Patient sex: M
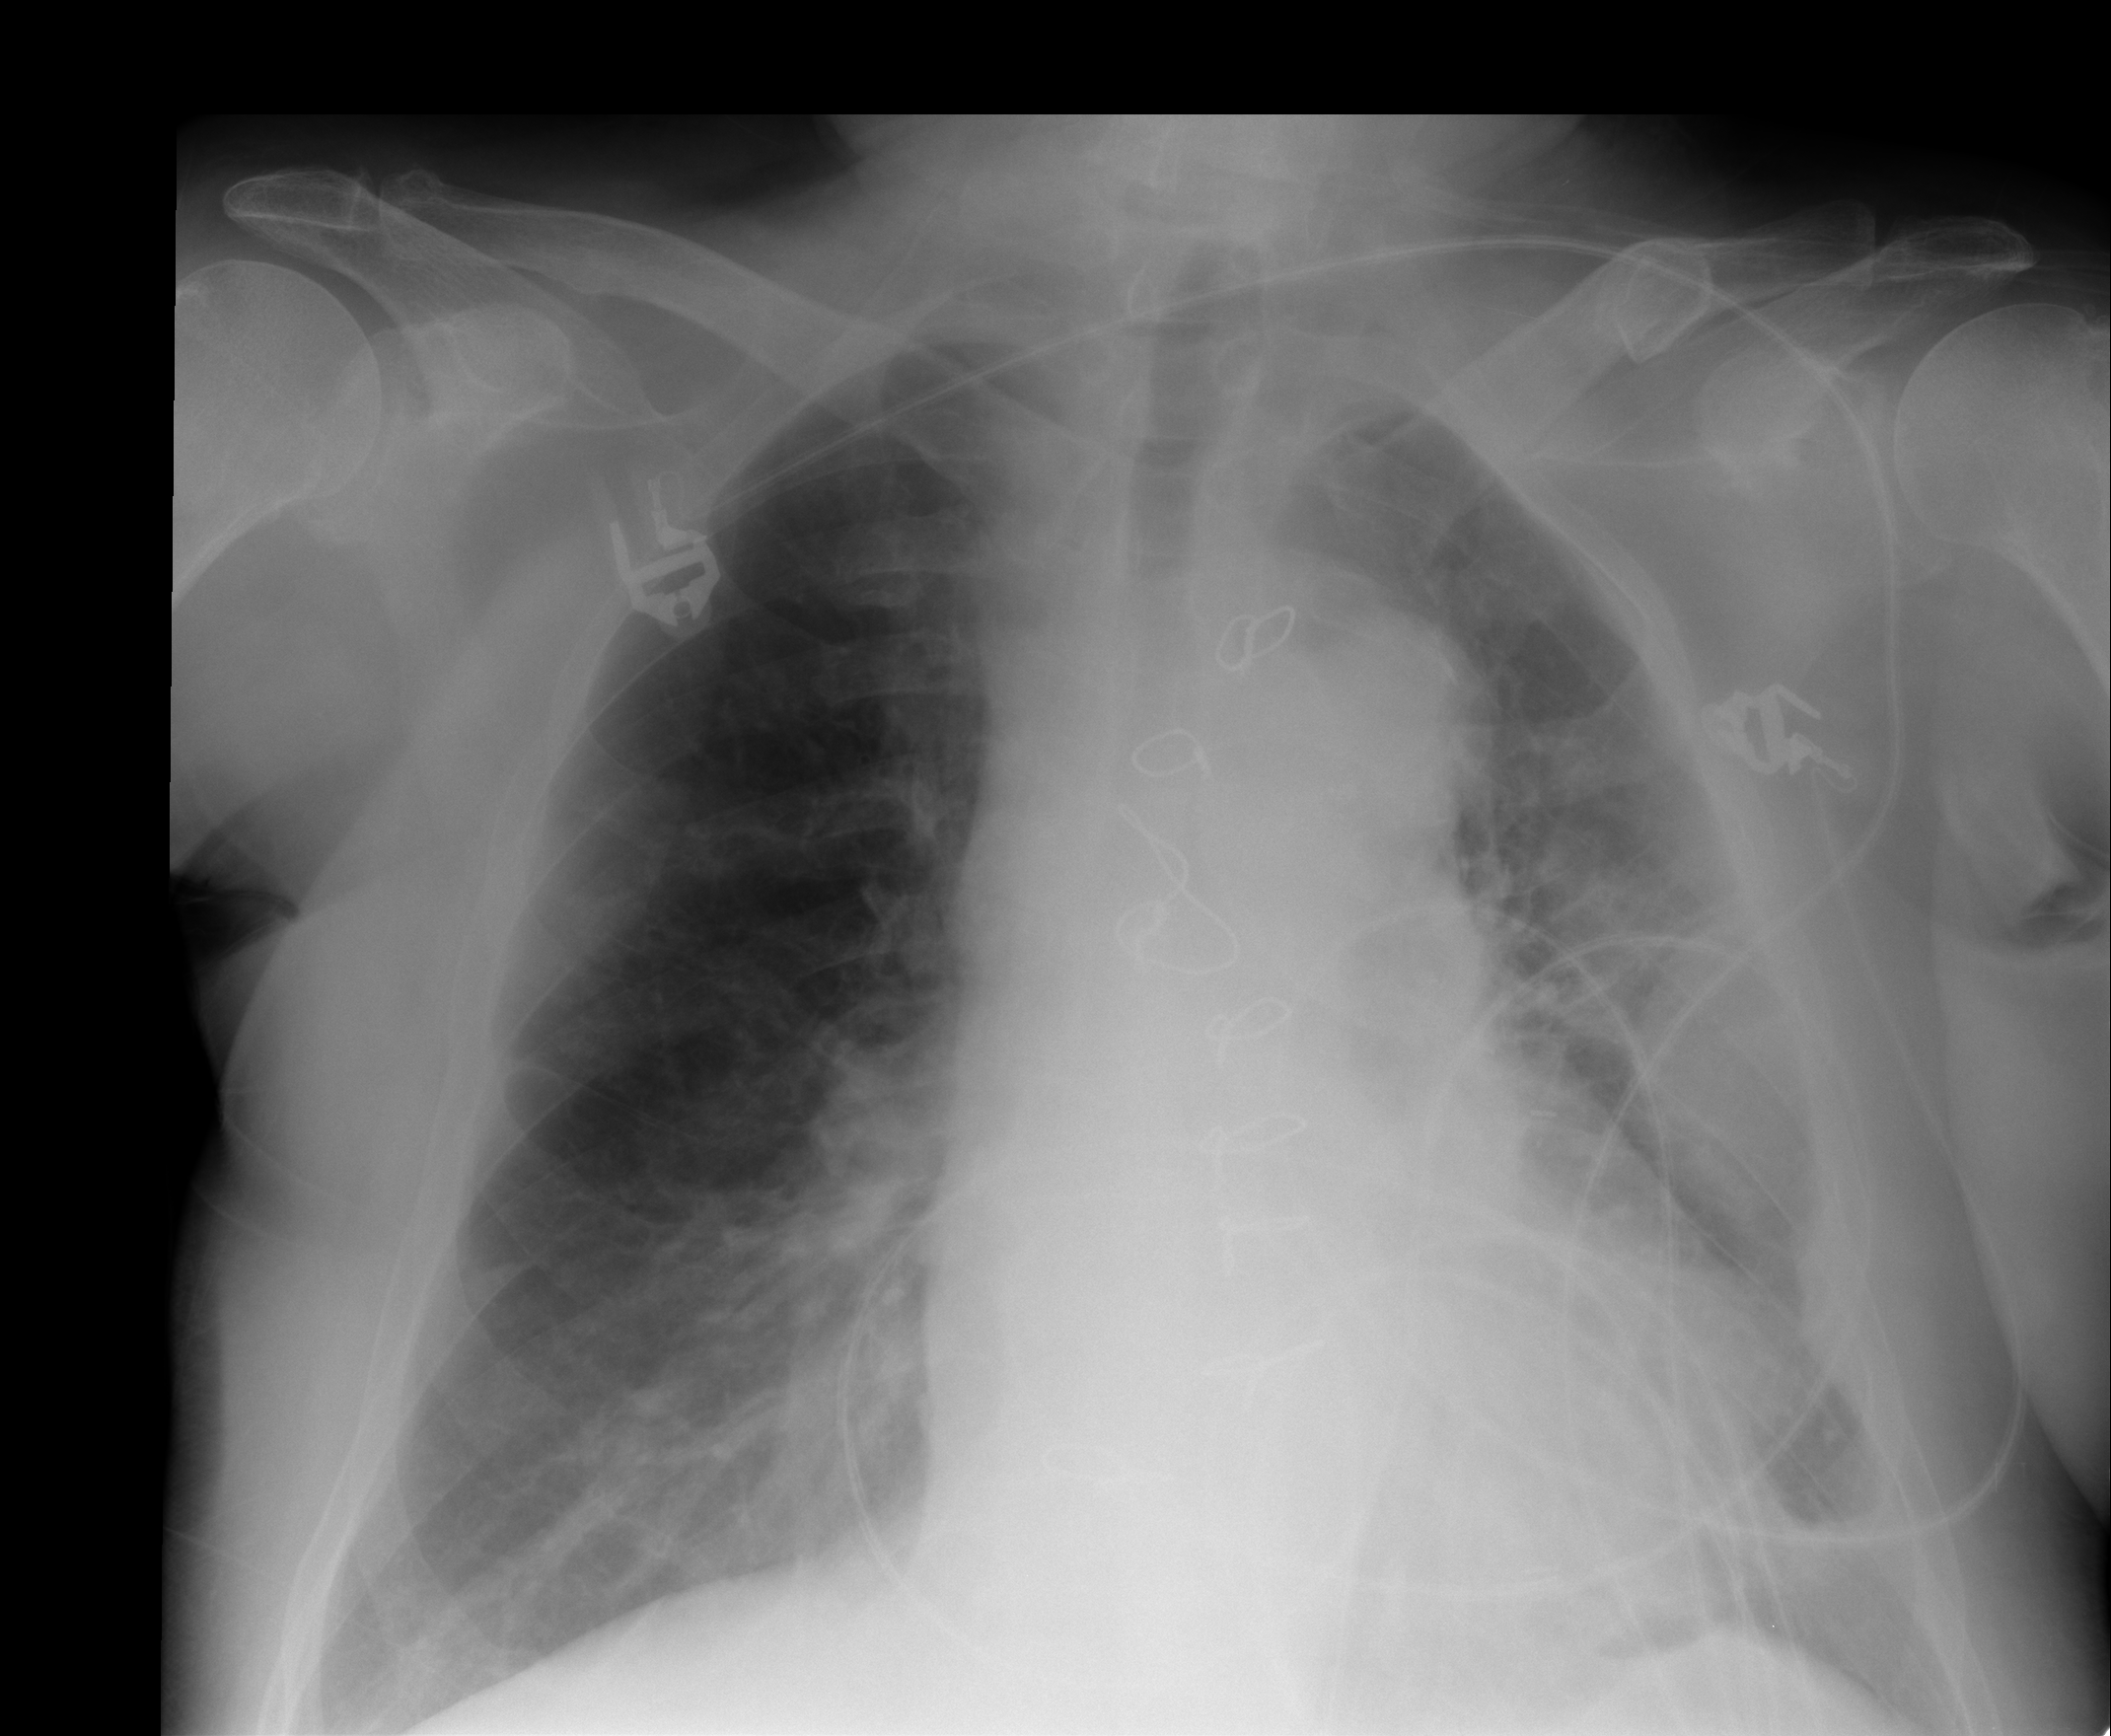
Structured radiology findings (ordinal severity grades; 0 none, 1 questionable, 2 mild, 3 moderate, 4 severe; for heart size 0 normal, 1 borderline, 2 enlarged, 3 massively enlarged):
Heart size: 2
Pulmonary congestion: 3
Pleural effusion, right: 0
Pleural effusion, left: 2
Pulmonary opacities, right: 0
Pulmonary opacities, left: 1
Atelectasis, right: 2
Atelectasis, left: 2